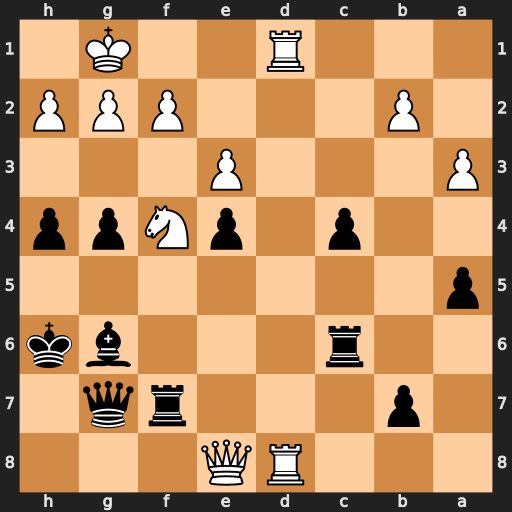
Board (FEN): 3RQ3/1p3rq1/2r3bk/p7/2p1pNpp/P3P3/1P3PPP/3R2K1
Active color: b
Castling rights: -
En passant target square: -
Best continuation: Rxf4 Qh8+ Qxh8 Rxh8+ Kg7